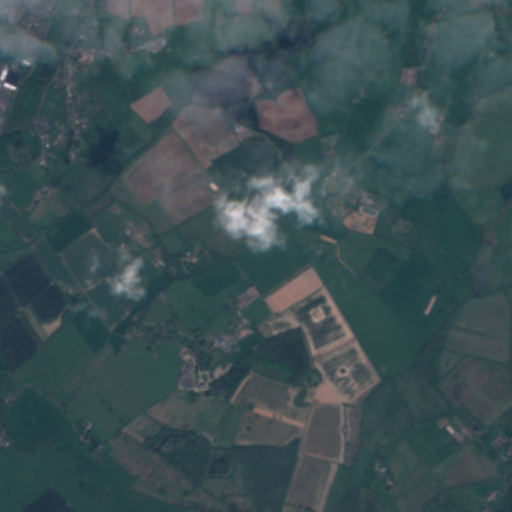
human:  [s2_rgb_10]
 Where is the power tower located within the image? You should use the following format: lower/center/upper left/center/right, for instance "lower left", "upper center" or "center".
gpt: The power tower is located in the lower right of the image.
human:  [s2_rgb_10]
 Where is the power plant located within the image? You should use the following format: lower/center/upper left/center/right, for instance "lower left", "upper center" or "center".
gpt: There is no power plant in the image.